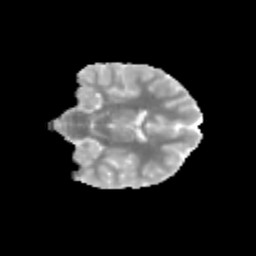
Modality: MD
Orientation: coronal
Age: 11
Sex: female
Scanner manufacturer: siemens
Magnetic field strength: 3 T
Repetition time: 3.8 s
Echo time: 0.07 s